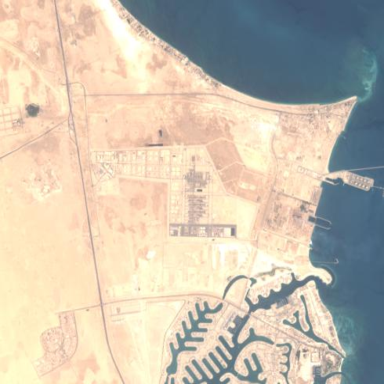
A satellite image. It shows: Industrial area designated for sand quarry.